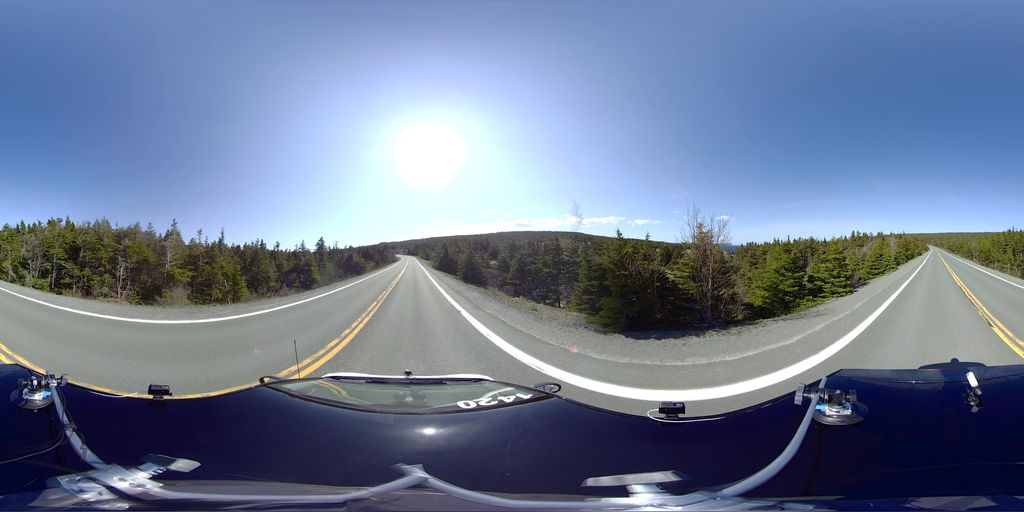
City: st_johns